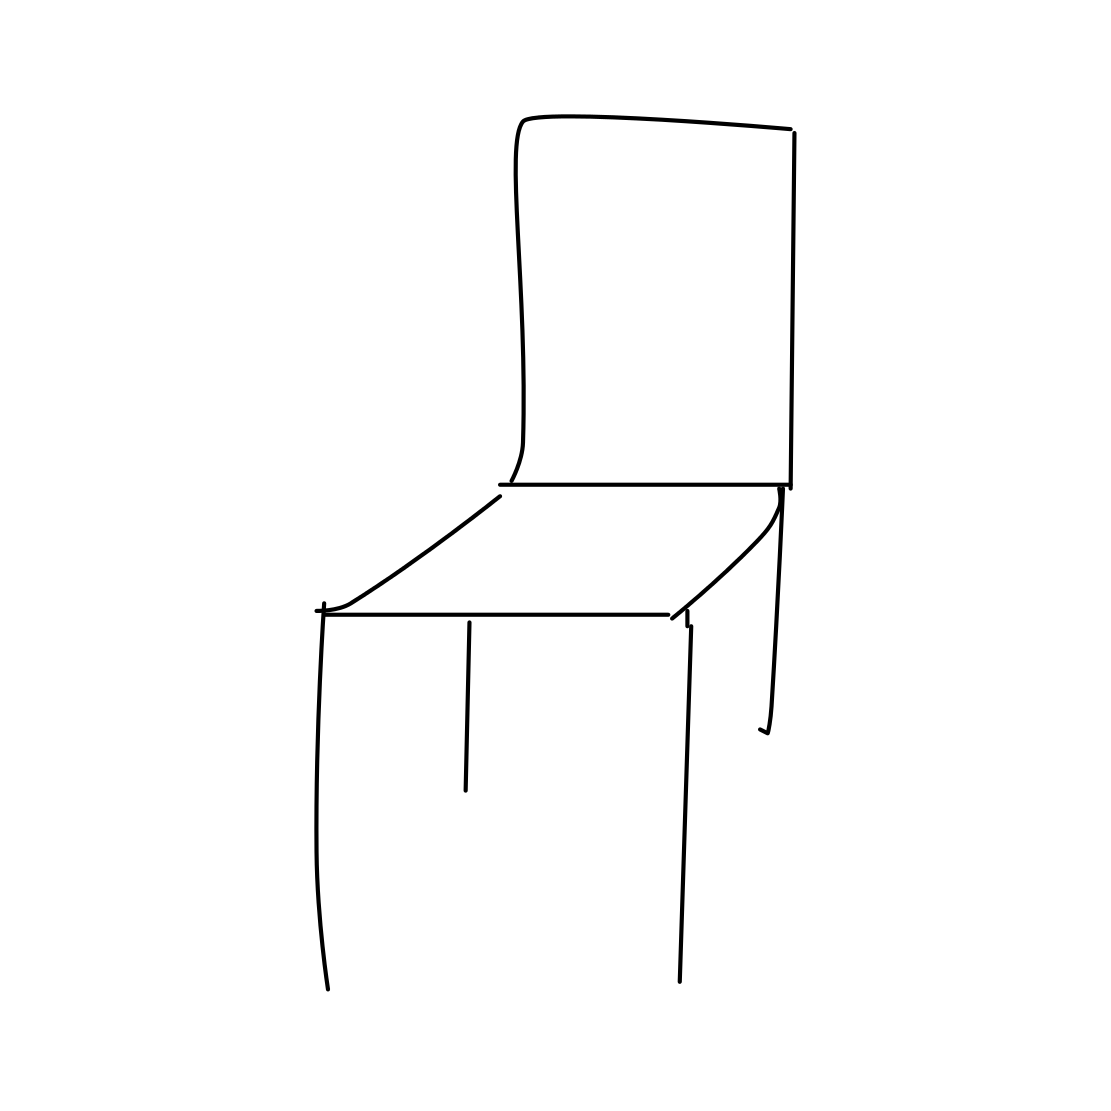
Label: chair